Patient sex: M
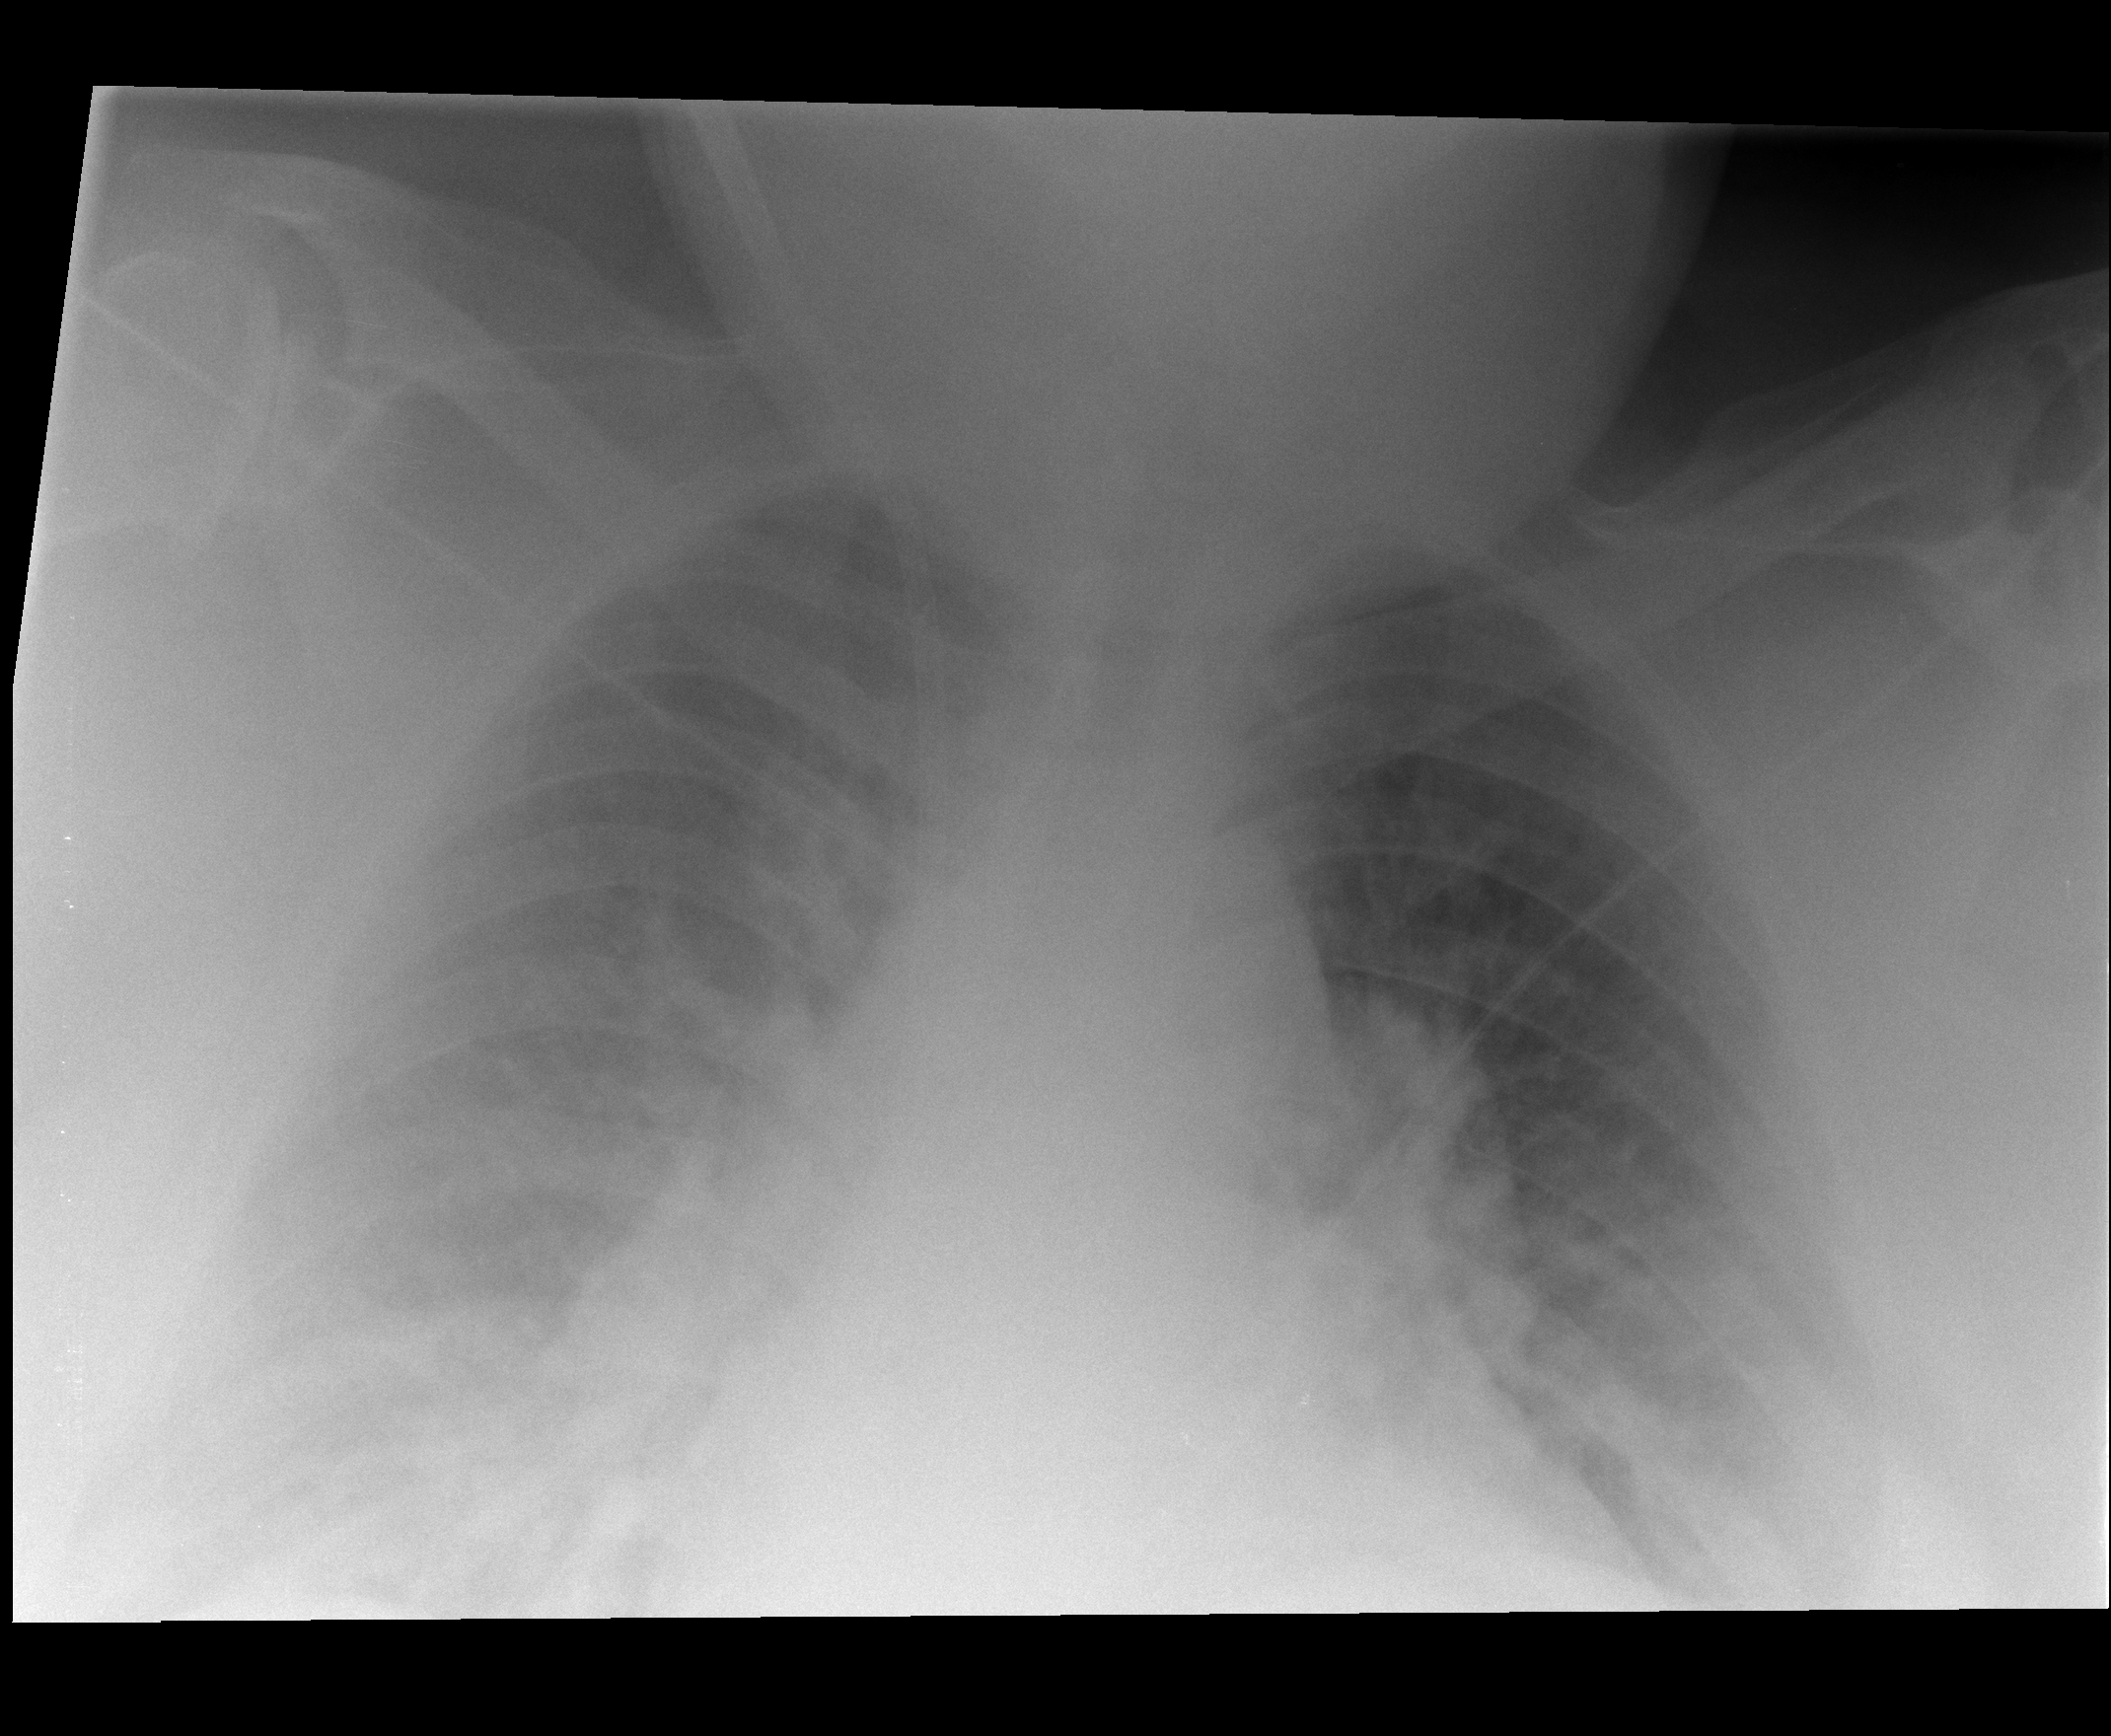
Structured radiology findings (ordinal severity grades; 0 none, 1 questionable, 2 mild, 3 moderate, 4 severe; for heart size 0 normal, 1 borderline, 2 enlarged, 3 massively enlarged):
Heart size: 2
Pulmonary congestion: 2
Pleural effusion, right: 0
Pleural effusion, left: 0
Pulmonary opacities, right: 2
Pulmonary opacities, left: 1
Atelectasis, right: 0
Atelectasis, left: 0